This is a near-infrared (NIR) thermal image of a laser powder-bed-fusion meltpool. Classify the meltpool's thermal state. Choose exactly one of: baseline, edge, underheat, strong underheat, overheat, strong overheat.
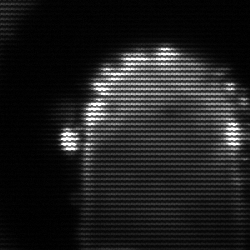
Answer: baseline